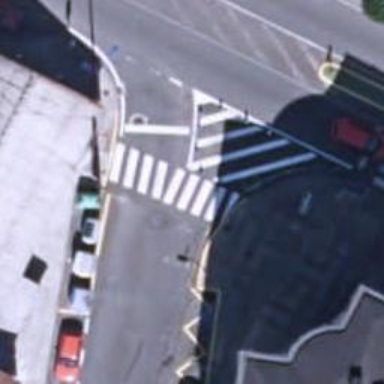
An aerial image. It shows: Uncontrolled road crossing.